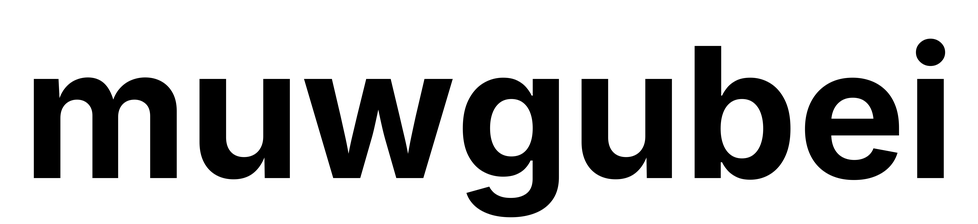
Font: Inter_Bold